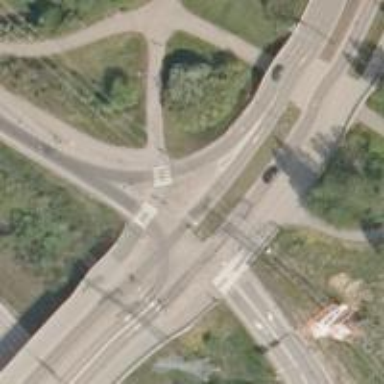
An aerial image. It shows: Asphalt cycleway with crossing.